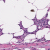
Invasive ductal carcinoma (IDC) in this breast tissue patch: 1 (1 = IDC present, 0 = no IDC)